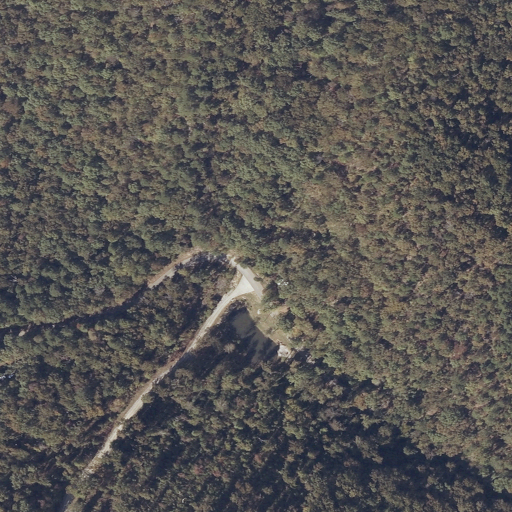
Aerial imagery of gap in Alabama named Phillips Gap containing deciduous forest, open development, and medium intensity development